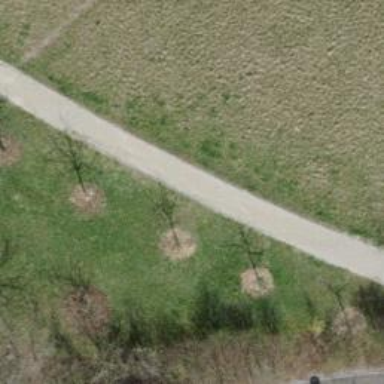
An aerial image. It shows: Footway with fine gravel surface.